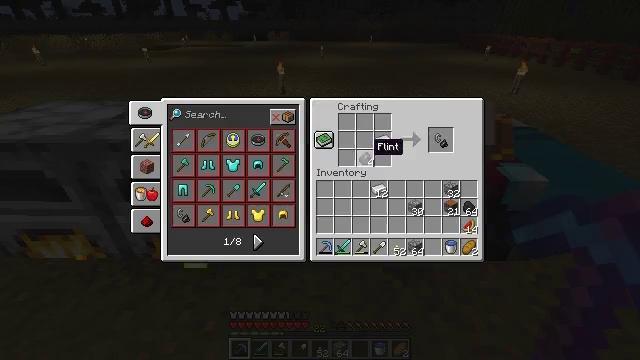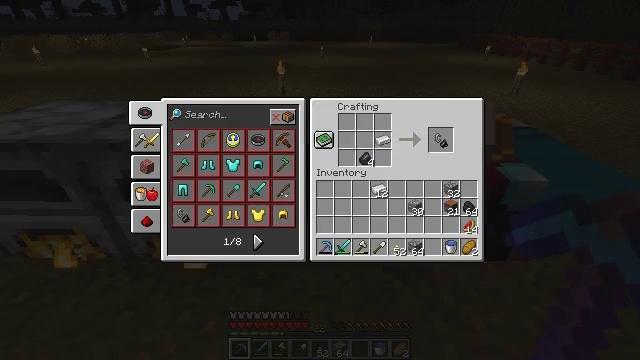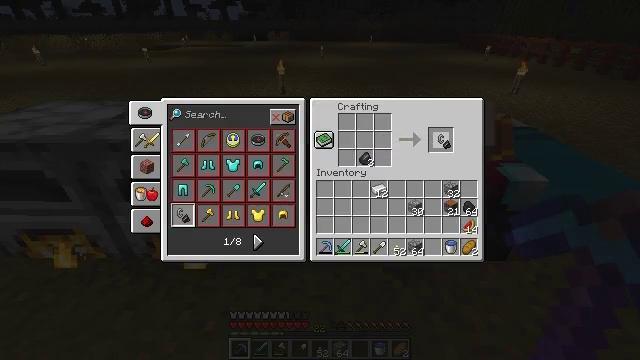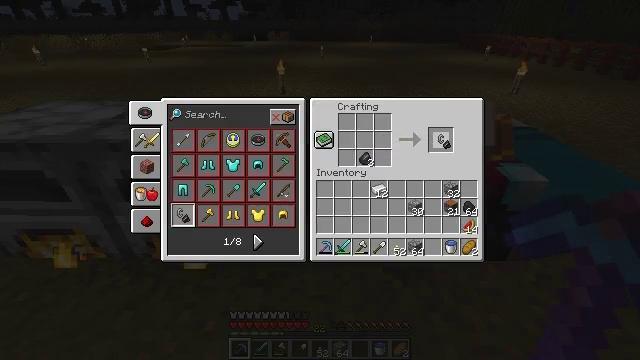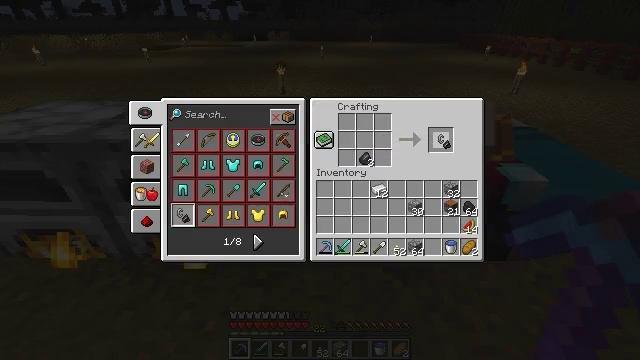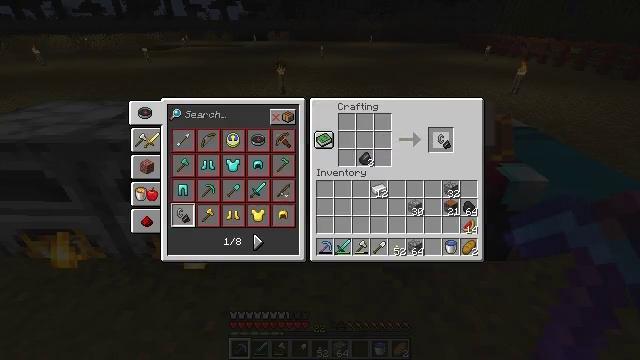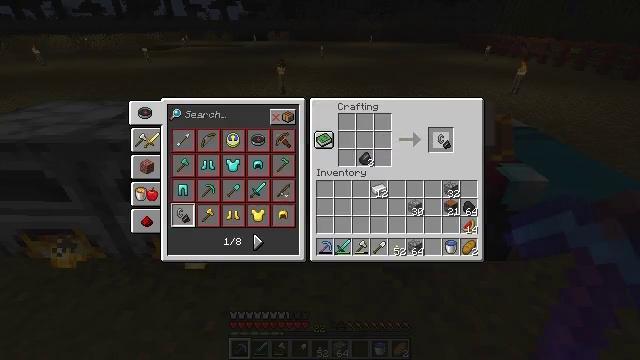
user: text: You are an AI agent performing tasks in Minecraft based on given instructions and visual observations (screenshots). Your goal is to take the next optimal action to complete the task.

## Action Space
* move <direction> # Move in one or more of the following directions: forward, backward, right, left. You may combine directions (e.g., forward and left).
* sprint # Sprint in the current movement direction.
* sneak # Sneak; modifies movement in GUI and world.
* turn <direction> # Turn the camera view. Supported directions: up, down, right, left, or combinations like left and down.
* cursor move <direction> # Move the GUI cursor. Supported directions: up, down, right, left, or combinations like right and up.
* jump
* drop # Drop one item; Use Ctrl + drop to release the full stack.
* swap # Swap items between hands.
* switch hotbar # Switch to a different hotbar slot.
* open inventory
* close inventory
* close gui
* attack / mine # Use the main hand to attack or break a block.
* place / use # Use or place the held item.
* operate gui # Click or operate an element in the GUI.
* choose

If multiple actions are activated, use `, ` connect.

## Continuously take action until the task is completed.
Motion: motion action
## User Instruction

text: Use iron and flint in the crafting table to create flint and steel.
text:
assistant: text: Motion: open gui
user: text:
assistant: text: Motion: cursor move right and up, operate gui
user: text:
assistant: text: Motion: no_op
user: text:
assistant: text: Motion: no_op
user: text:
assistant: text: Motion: no_op
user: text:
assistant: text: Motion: no_op
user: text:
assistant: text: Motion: no_op